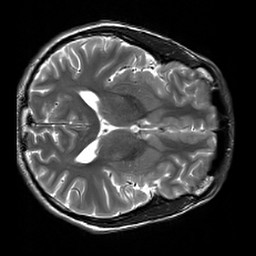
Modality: T2w
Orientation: axial
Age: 22
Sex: male
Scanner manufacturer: siemens
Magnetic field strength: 3 T
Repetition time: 7 s
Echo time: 0.09 s